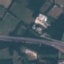
Land use / land cover class: Highway